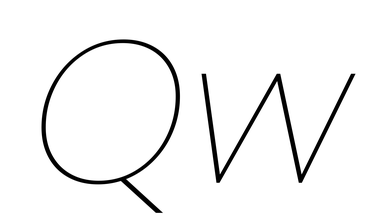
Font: Poppins-ThinItalic